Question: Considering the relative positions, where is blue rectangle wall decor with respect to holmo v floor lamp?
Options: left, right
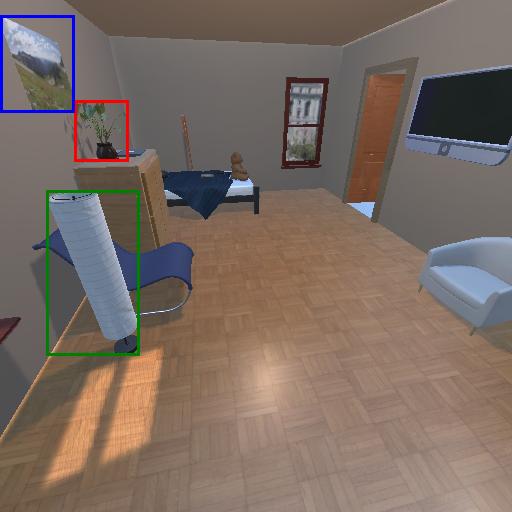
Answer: left